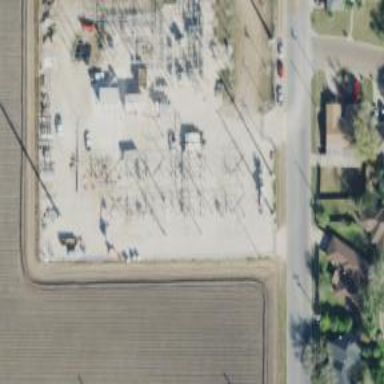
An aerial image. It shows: Switch used for power control.